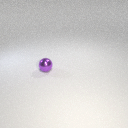
small purple metal sphere